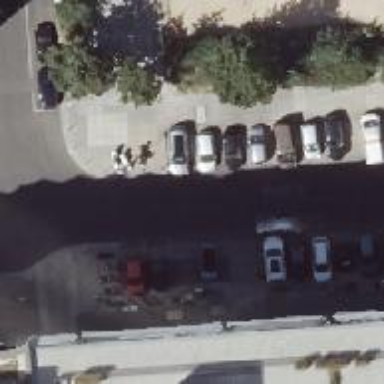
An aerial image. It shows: Residential road with asphalt surface. Both sides have sidewalks and there is parking lane available.